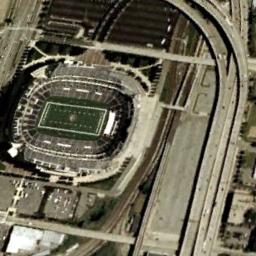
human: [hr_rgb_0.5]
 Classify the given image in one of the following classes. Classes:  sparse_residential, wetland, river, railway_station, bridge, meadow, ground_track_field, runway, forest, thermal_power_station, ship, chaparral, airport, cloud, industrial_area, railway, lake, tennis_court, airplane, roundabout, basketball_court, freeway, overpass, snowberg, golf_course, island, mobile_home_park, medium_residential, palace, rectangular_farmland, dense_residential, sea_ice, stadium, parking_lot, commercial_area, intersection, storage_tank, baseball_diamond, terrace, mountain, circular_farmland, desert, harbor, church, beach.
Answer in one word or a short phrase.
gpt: stadium